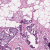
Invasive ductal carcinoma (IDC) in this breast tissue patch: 1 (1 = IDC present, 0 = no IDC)